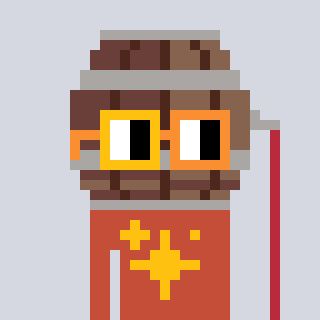
a pixel art character with square yellow and orange glasses, a wine barrel-shaped head and a rust-colored body on a cool background